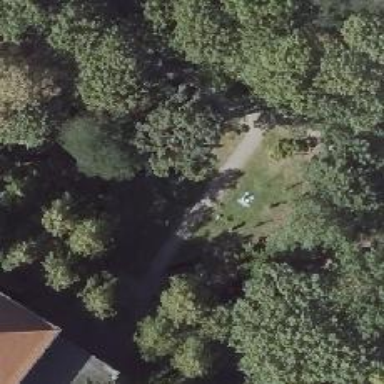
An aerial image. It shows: Memorial stele with historic significance.